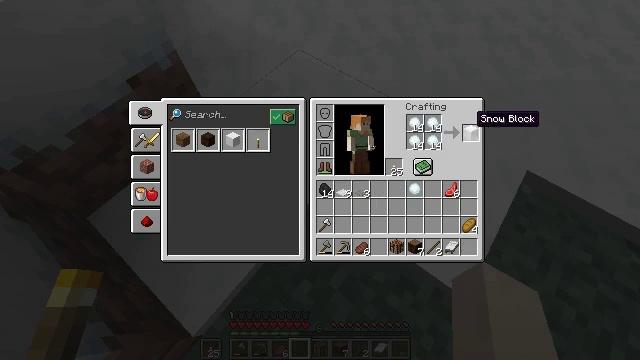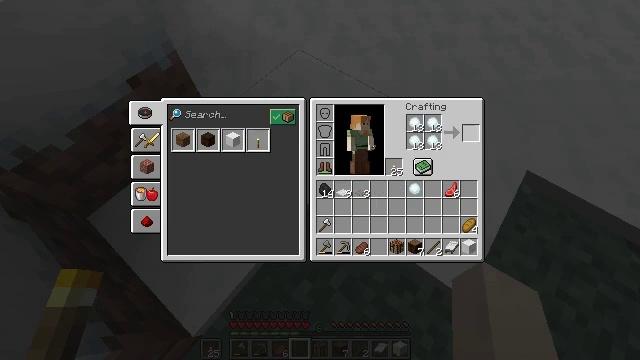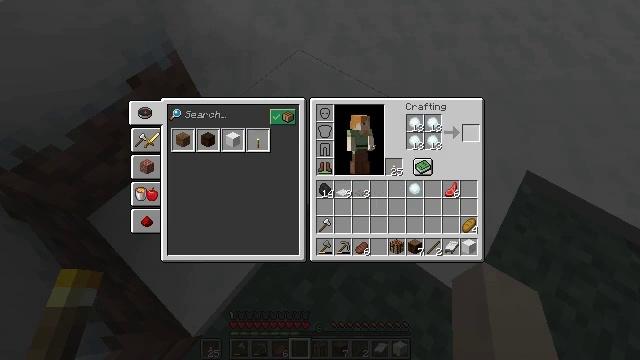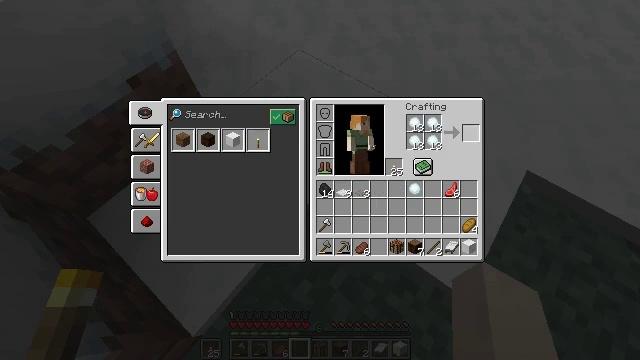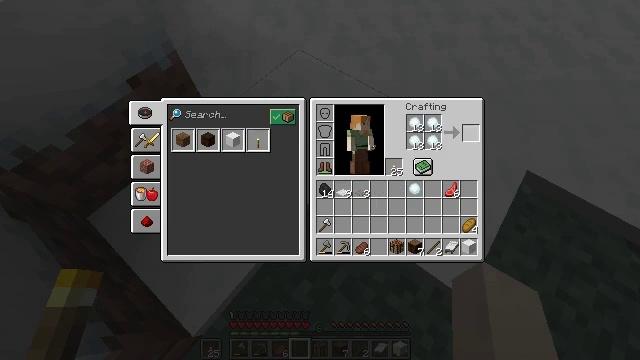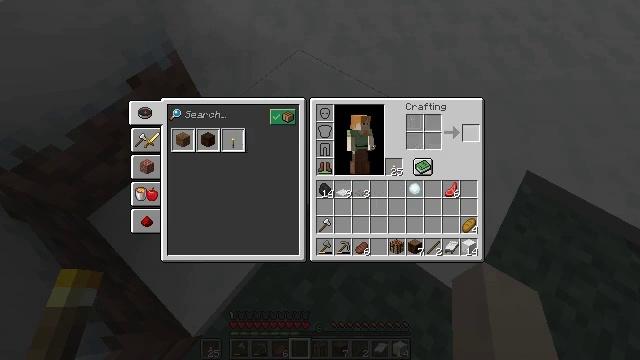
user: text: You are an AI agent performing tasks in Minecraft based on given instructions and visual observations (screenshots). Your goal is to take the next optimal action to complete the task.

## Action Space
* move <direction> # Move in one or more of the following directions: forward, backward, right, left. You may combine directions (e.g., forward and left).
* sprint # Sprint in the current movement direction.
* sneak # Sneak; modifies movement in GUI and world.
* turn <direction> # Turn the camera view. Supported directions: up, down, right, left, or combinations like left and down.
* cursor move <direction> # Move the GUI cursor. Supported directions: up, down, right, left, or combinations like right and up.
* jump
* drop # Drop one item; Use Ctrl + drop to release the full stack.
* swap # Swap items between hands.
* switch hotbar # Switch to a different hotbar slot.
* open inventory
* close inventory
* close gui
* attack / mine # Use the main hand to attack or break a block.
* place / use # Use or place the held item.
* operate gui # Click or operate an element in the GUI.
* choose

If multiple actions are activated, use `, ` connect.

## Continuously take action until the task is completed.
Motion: motion action
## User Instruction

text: Make a snow block from snowballs in the crafting table.
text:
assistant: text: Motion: sneak, operate gui
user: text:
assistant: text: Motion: sneak, operate gui
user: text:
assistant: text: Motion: sneak, operate gui
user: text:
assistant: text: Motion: sneak
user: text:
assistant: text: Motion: sneak, cursor move down
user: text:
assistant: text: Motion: sneak